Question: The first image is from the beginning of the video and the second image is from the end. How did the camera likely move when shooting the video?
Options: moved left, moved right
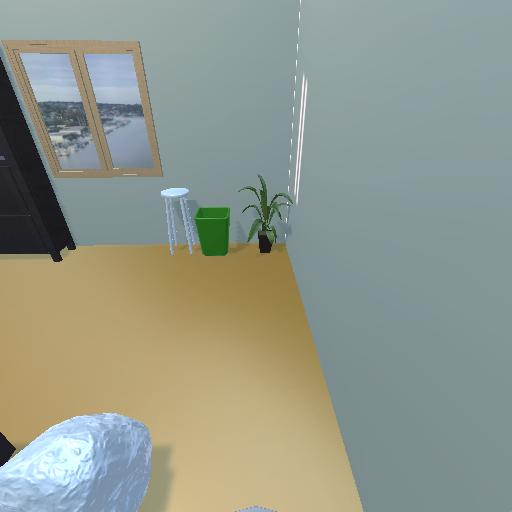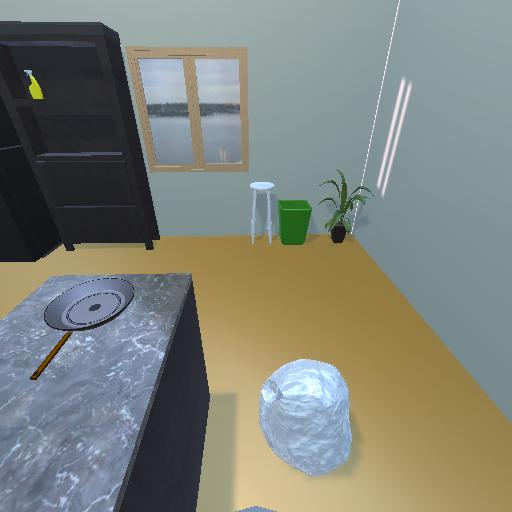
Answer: moved left